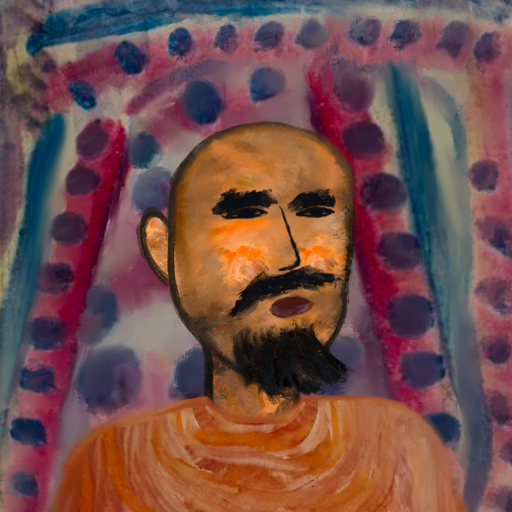
Background: HillGirl, Head And Neck Side: Gypsy_Queen, Face Side: Mosgoul, Bust: Pious_Lady, Hair Side: Blank, Head Accessory: Blank, Second Necklace: Blank, Necklace: Blank, Baby: Blank